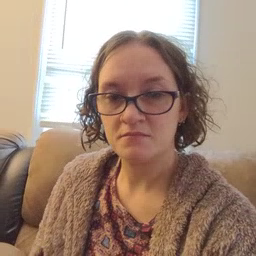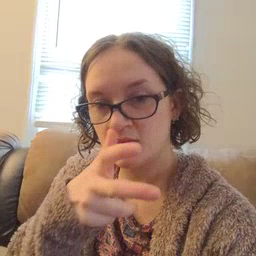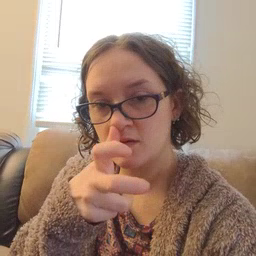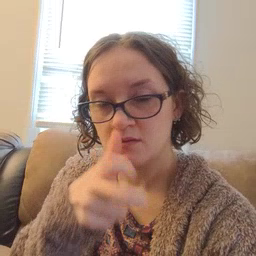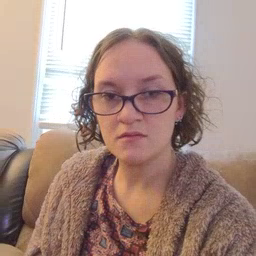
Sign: bug